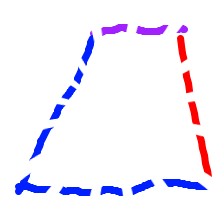
Shape: trapezoid